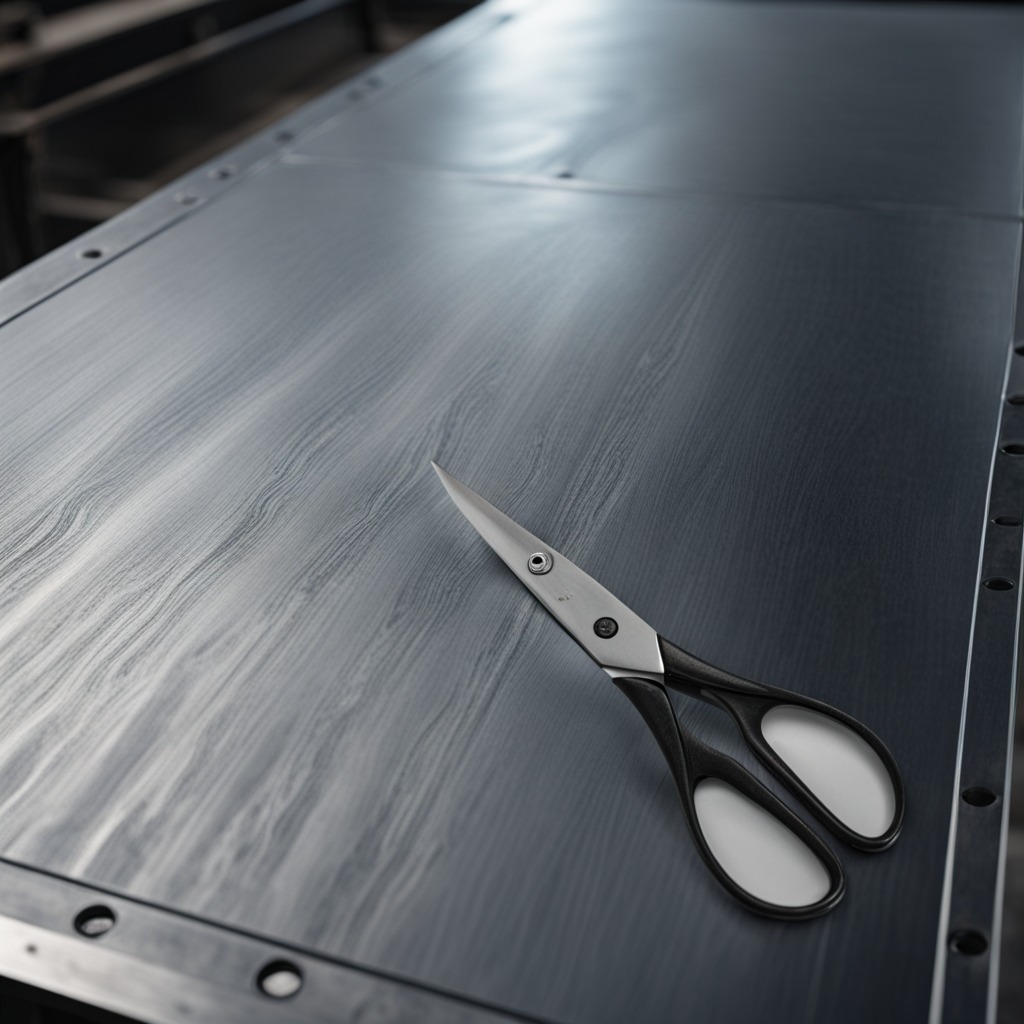
A scissor is lying on a cold steel table in a mining workshop.